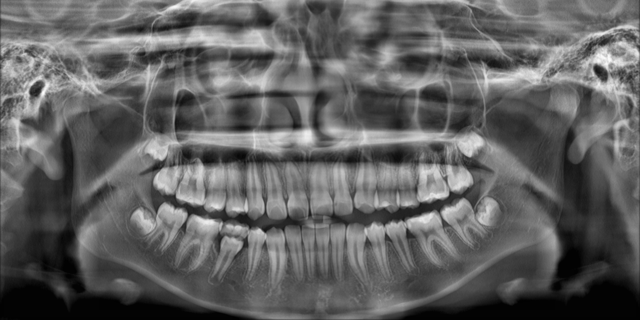
adult